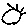
Label: sun